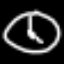
Label: clock